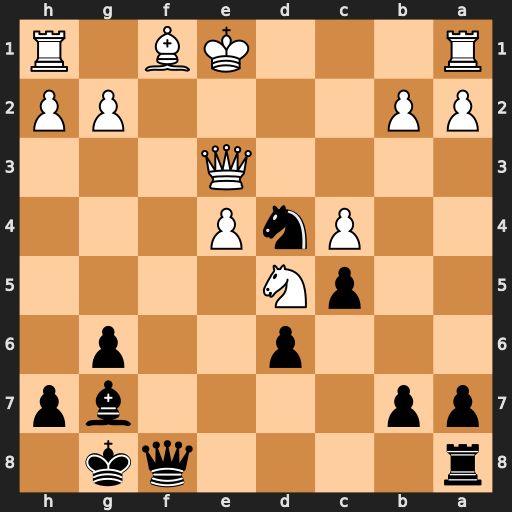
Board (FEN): r4qk1/pp4bp/3p2p1/2pN4/2PnP3/4Q3/PP4PP/R3KB1R
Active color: b
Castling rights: KQ
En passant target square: -
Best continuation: Nc2+ Kd2 Nxe3